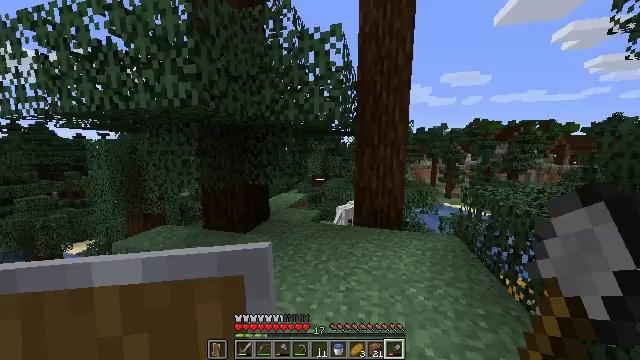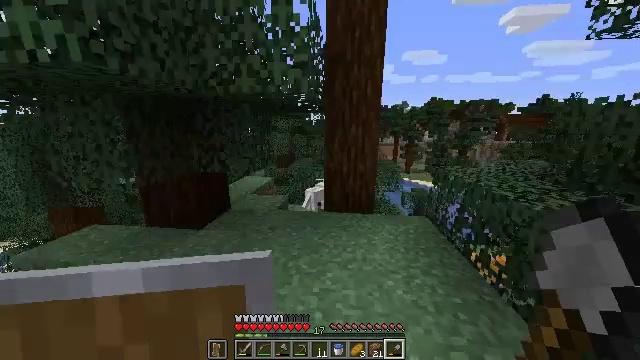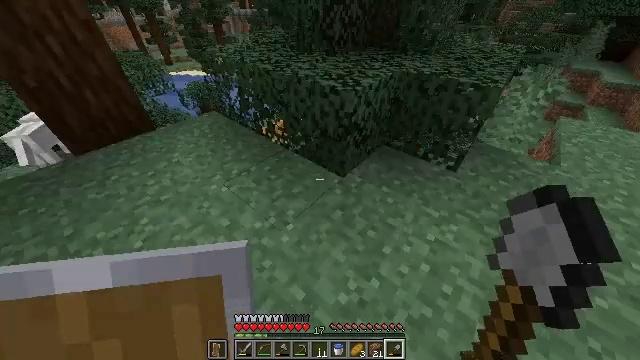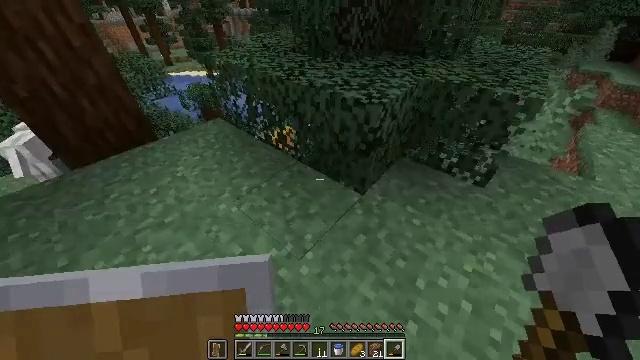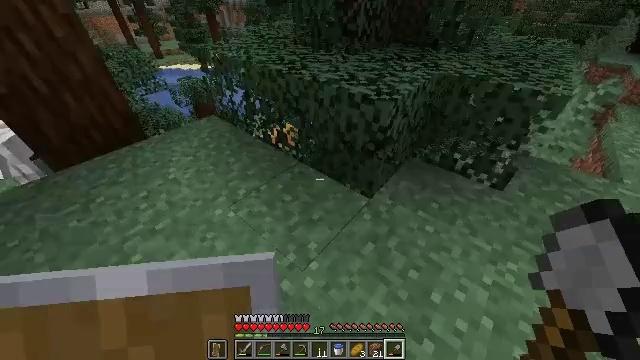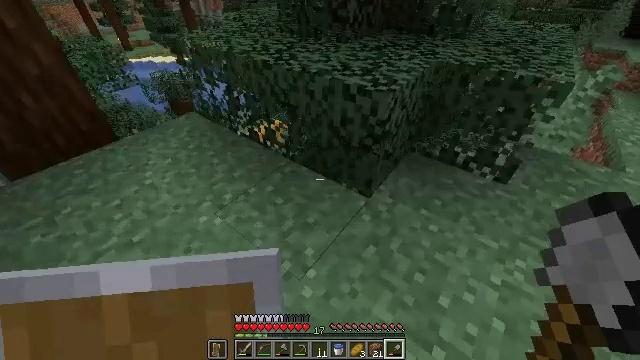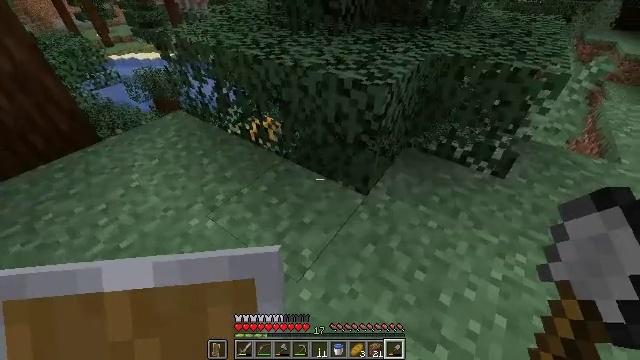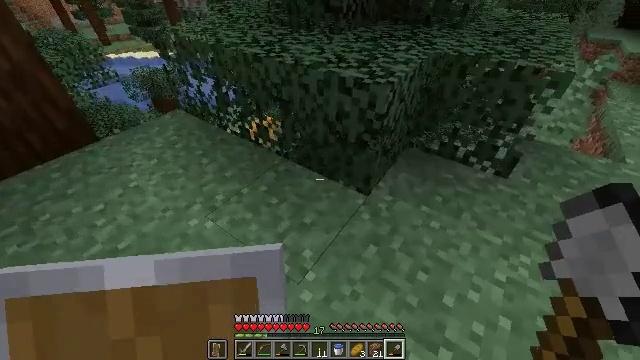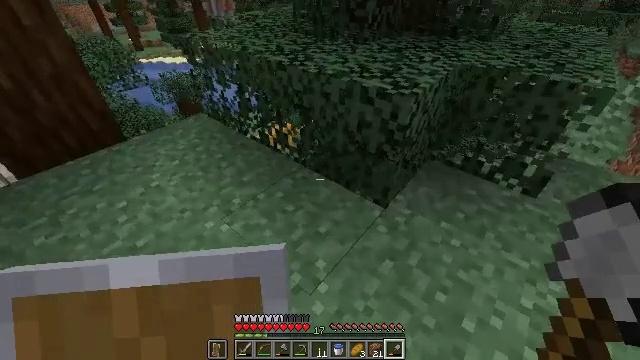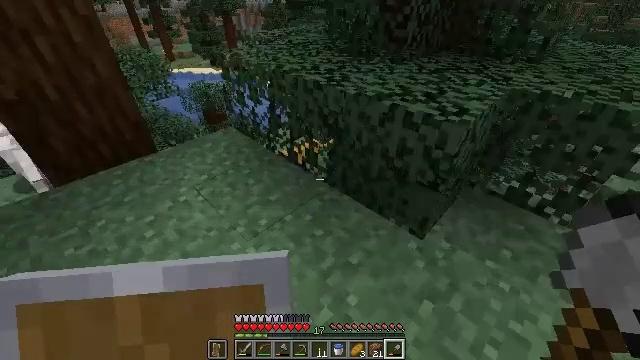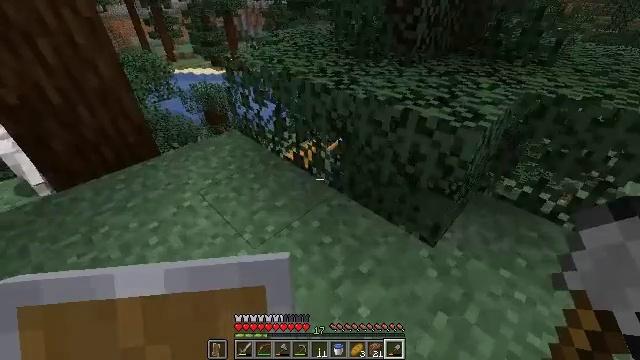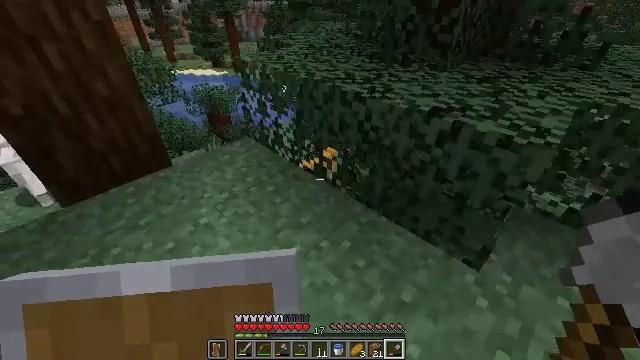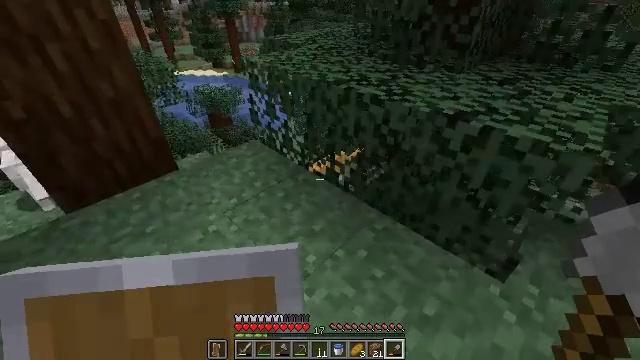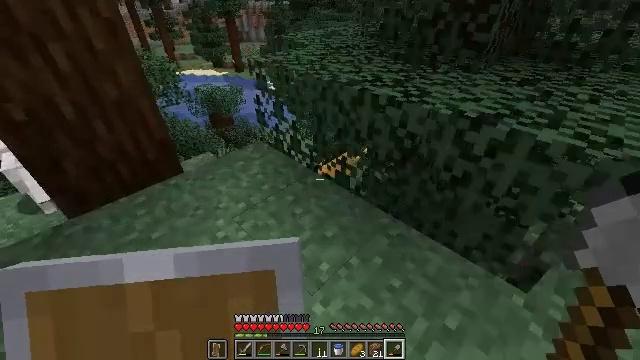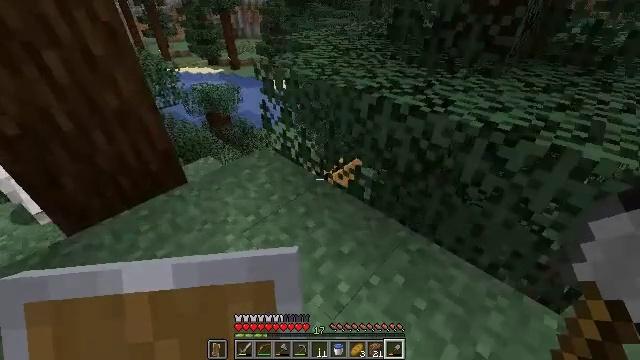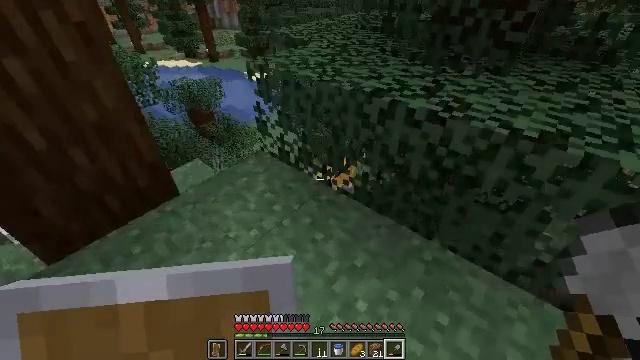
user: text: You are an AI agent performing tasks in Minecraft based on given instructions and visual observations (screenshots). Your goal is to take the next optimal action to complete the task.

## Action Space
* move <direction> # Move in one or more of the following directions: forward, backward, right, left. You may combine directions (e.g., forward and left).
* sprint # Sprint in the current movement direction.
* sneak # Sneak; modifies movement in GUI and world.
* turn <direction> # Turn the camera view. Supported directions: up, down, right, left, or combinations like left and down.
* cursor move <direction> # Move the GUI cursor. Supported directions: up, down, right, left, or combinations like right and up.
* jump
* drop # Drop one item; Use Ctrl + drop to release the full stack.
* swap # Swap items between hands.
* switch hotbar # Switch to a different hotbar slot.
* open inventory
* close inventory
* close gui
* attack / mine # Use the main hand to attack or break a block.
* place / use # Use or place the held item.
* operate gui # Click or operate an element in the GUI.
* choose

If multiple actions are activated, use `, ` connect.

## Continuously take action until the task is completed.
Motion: motion action
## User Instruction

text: Mine spruce leaves from the tree.
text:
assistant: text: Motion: move forward
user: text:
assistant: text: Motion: move forward, turn right and down
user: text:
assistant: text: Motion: no_op
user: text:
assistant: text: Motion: no_op
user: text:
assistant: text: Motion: turn right
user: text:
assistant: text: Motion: turn right
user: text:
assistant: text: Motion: no_op
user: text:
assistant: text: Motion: move forward and move left, turn left and up
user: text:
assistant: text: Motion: move forward and move left, turn left and up
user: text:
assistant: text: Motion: move forward and move left
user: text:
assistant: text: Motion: move forward and move left
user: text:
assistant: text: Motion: move forward and move left
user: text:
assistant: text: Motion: move forward and move left
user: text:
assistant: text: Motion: move forward and move left
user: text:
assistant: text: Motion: move forward and move left, turn right and down
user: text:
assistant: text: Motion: move forward and move left, turn right
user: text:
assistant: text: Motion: move forward and move left, turn right
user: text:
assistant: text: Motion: move forward and move left, turn right
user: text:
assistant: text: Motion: move forward, turn right
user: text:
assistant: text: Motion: turn right
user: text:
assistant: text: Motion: turn left
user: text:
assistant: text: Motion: turn left and down
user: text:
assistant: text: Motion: no_op
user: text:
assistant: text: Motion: move left, turn left and down
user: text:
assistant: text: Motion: move left, attack / mine
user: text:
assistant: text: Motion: turn right and down, attack / mine
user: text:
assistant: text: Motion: attack / mine
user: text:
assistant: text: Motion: turn right, attack / mine
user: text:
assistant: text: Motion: attack / mine
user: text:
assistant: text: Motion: attack / mine